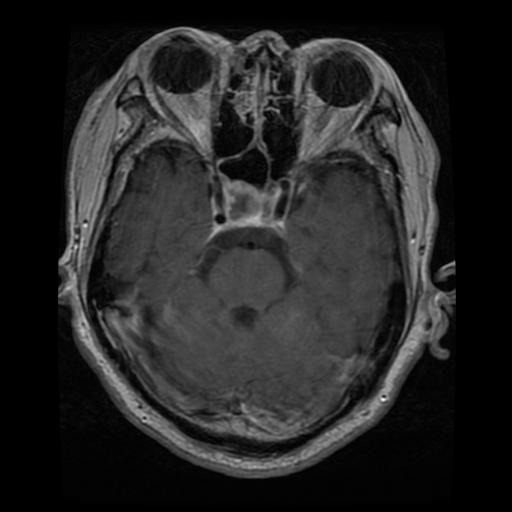
Label: pituitary